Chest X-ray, PA view. Patient: 60 years old, sex M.
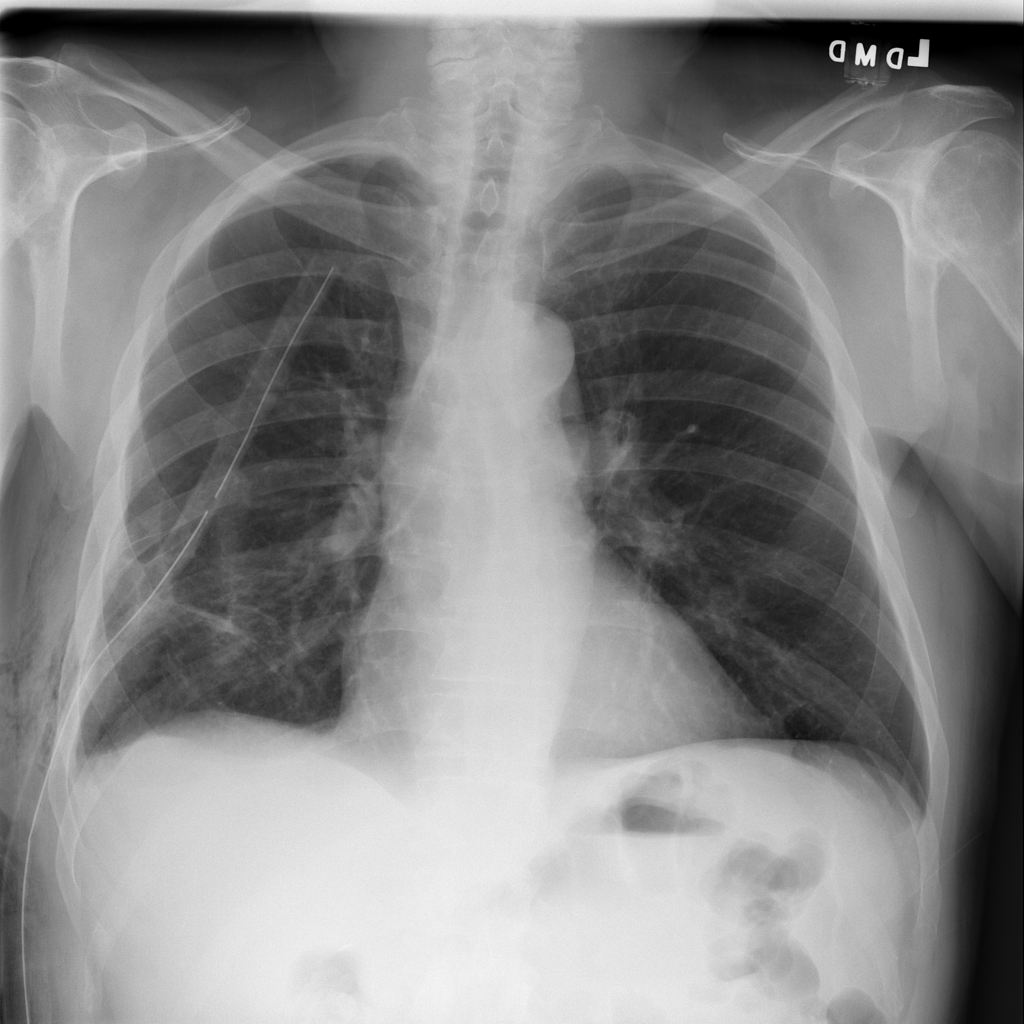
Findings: Atelectasis, Emphysema